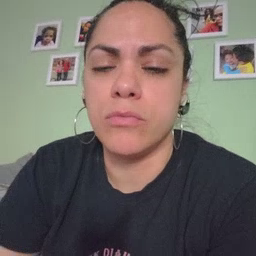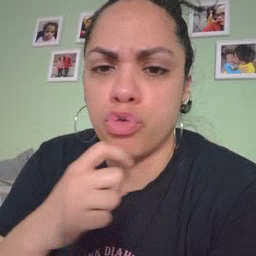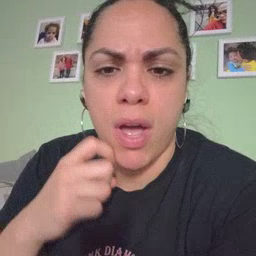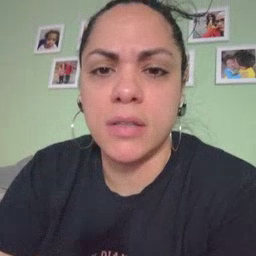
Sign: dry